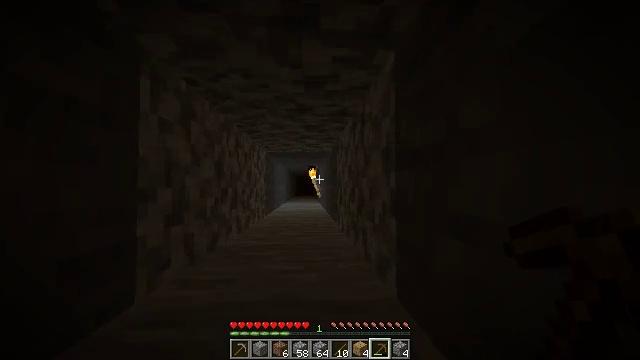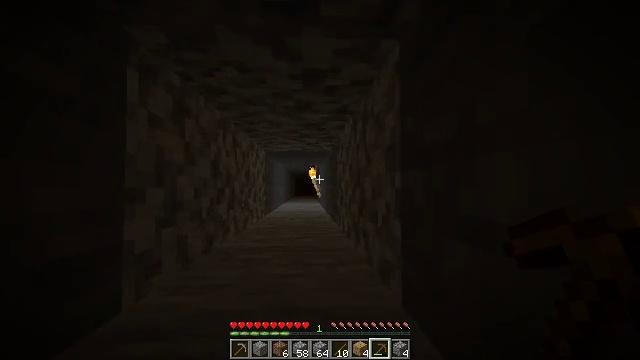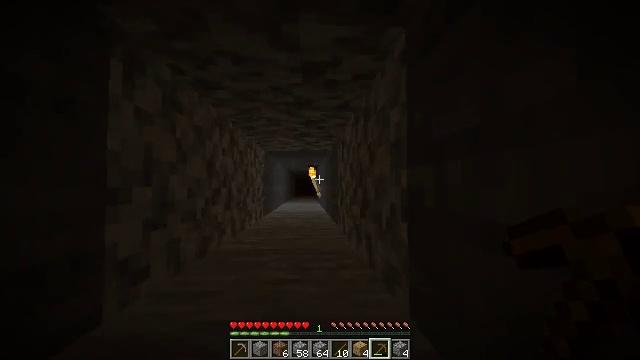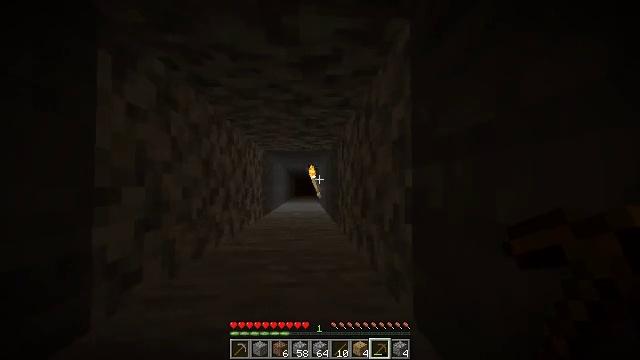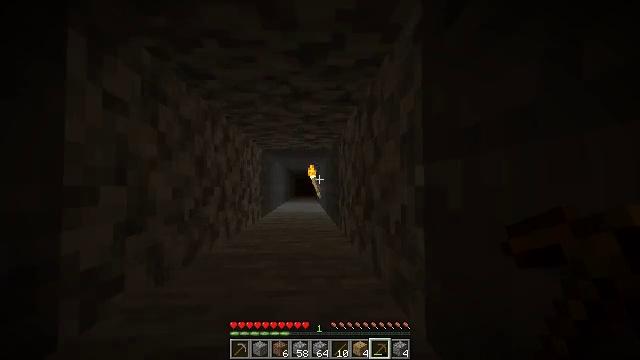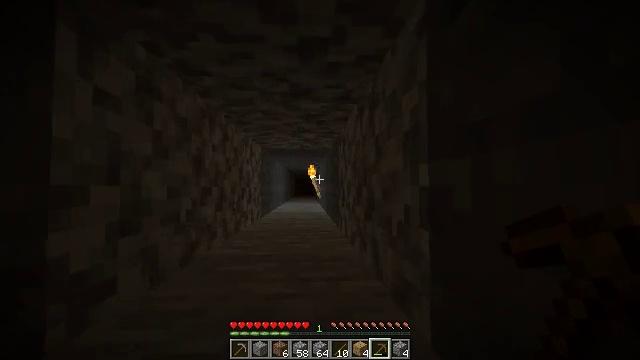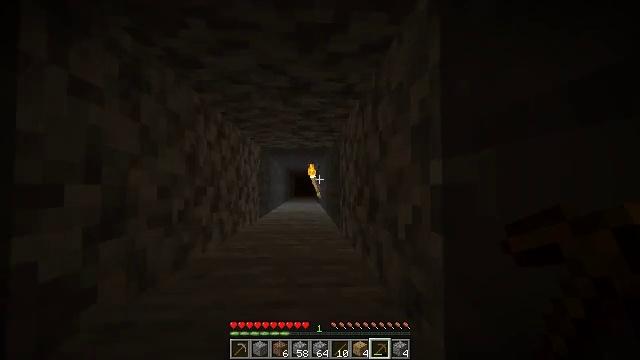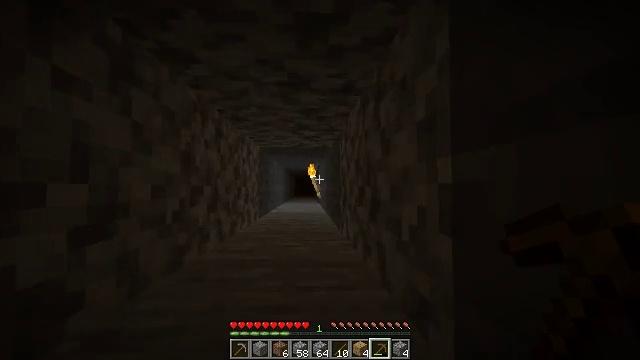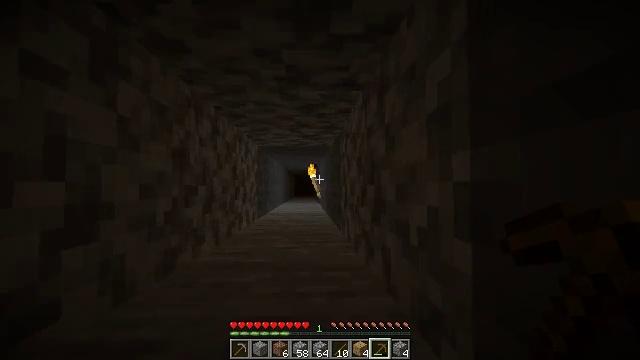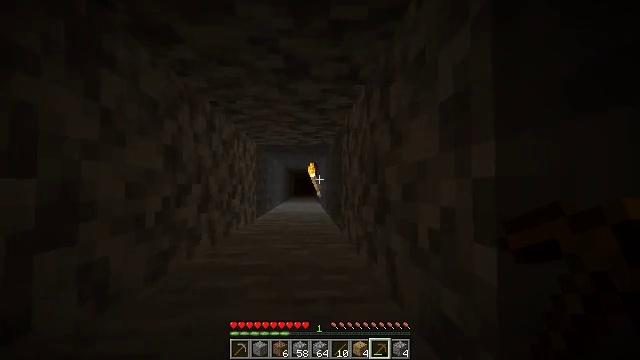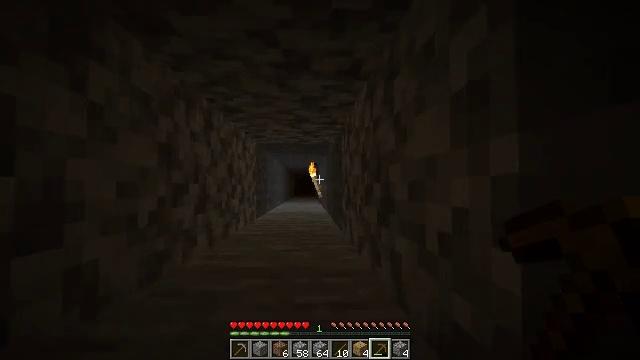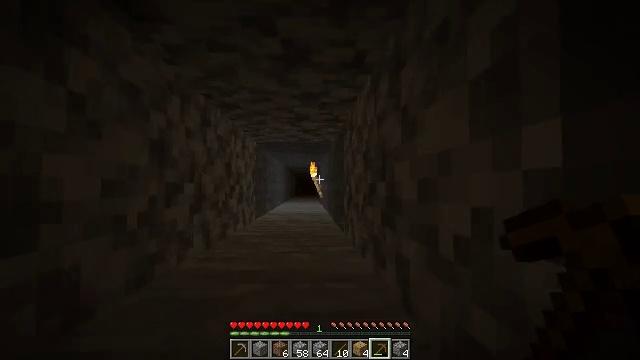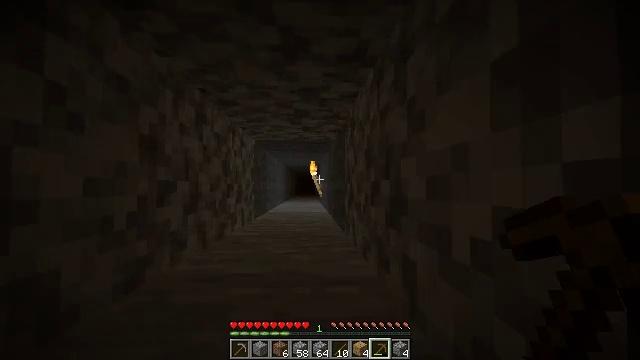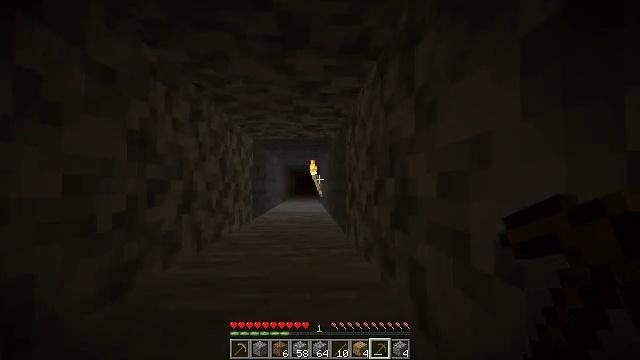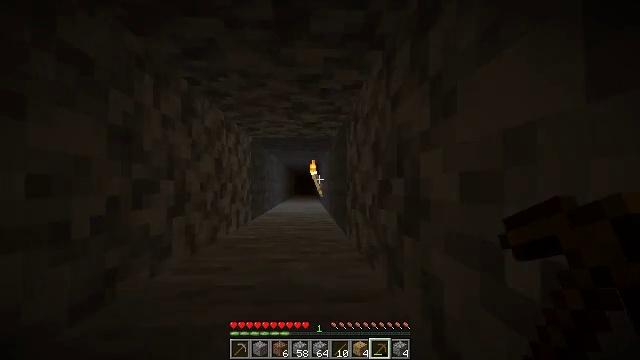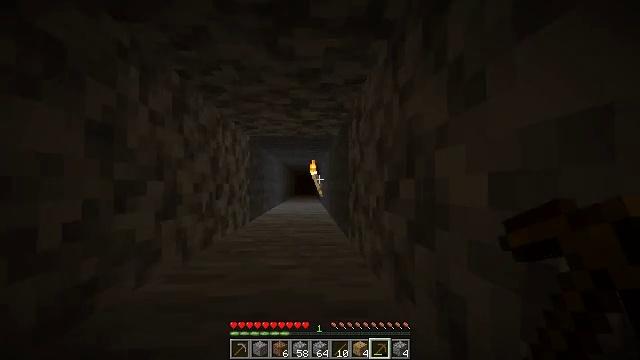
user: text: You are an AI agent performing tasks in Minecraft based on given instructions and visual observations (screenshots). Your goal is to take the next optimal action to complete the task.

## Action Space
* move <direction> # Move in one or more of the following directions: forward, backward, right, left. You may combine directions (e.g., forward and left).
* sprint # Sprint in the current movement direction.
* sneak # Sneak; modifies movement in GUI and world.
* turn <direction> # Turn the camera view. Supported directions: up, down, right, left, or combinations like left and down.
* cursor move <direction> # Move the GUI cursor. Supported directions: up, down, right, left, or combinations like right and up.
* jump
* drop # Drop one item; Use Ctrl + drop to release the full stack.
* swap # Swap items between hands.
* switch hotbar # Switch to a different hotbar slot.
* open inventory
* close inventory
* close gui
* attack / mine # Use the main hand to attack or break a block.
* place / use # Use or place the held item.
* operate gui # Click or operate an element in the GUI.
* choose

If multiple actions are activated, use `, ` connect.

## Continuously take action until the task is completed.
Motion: motion action
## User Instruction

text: Break the wall torch for relocation.
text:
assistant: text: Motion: move forward
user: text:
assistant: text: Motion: move forward
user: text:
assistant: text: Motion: move forward
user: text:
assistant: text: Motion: move forward
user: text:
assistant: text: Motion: move forward
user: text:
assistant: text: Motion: move forward
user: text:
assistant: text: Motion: move forward
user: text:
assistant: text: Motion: move forward
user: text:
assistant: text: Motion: move forward
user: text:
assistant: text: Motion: move forward
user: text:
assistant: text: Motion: move forward
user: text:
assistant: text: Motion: move forward
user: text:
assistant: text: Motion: move forward
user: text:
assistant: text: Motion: move forward
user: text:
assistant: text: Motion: move forward
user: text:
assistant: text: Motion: move forward
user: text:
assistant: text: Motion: move forward
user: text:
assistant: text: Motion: move forward
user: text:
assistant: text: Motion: move forward
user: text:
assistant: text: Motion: move forward
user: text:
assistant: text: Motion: move forward
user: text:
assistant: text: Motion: move forward
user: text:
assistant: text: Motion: move forward
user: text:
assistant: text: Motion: move forward
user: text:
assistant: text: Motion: move forward
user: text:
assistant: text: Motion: move forward
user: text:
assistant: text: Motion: move forward
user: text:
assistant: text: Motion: move forward
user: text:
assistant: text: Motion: move forward
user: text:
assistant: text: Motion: move forward